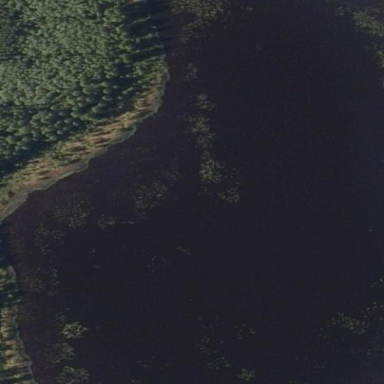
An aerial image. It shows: Peaceful pond surrounded by nature.